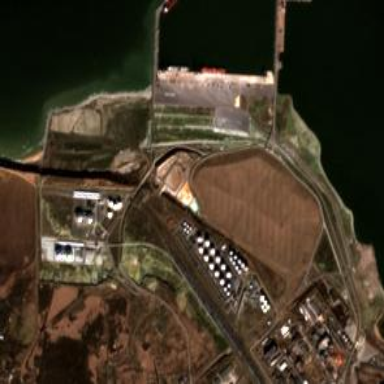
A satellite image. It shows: Industrial area with harbor. The industrial site functions as port connected to seaway.